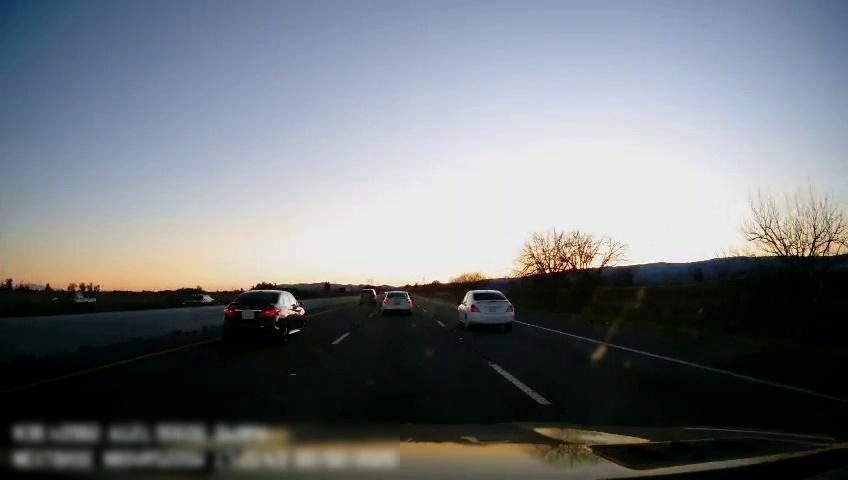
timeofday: Day
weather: Sunny
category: Drivable Space
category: Vehicles | Car
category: Vehicles | Truck
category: Vehicles | Car
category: Vehicles | Car
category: Vehicles | SUV
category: Vehicles | Car
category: Lanes | Current Lane
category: Lanes | Current Lane
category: Lanes | Alternate Lane
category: Lanes | Alternate Lane